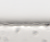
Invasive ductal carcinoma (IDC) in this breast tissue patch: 0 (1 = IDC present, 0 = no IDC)